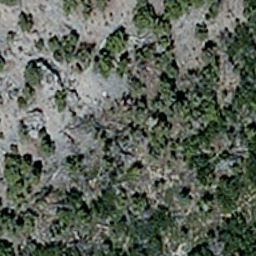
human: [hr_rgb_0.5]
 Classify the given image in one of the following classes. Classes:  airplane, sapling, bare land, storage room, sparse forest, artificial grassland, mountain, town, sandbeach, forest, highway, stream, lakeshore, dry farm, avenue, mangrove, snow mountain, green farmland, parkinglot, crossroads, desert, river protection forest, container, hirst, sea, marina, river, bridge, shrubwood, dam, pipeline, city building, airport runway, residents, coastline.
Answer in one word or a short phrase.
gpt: sparse forest